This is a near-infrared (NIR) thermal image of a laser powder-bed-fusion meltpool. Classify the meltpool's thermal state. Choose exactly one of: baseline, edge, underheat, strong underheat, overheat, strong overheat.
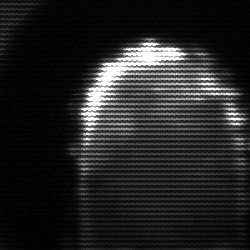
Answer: baseline